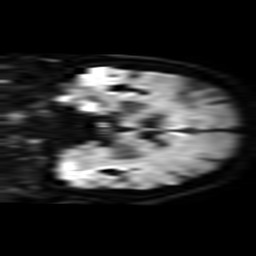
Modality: TRACE
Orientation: coronal
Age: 82
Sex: male
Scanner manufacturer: philips
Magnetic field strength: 3 T
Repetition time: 3.334 s
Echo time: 0.076 s